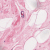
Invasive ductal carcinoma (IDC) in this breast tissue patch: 0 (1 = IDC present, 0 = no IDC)